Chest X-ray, PA view. Patient: 67 years old, sex F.
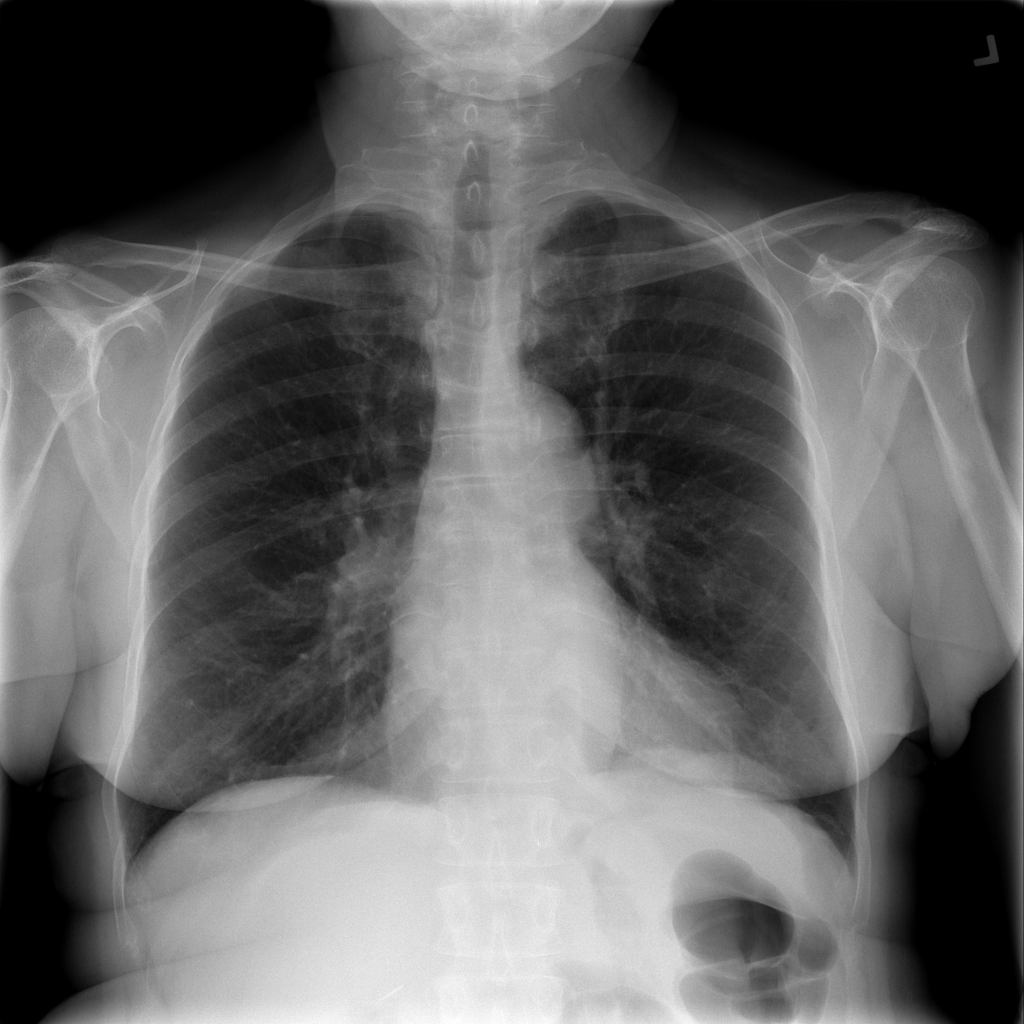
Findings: No Finding